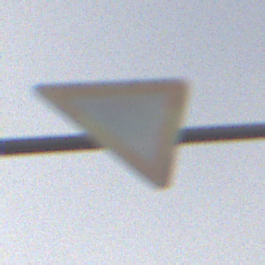
Verkehrszeichen: VorfahrtGewaehren
Umgebung: Outdoor, Nature
Tageszeit: MorningAfternoon
Wetter: PartlyCloudy
Licht: Natural
Jahreszeit: NotSpecified
Kontrast: MediumContrast